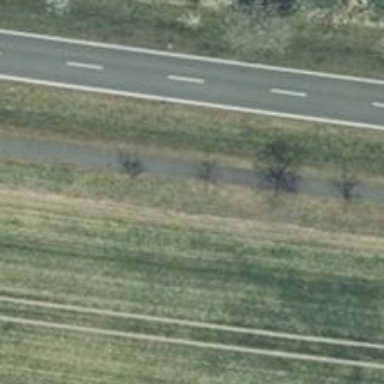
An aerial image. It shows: Deciduous broadleaved tree.